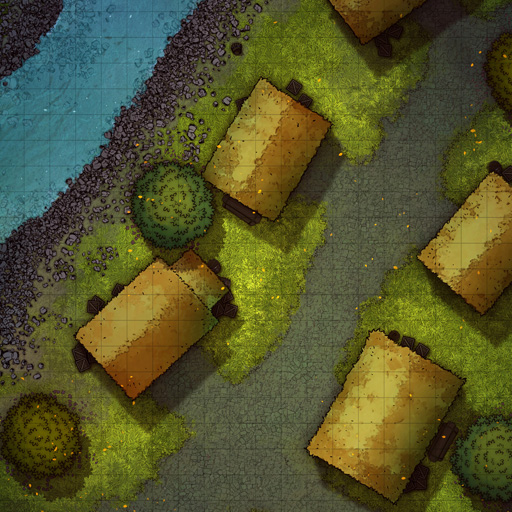
A D&D Grid Map river road houses (Riverside Village Map)